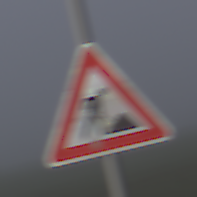
Verkehrszeichen: Arbeitsstelle
Umgebung: Outdoor, RoadRail
Tageszeit: MorningAfternoon
Wetter: Overcast
Licht: Natural
Jahreszeit: NotSpecified
Kontrast: LowContrast